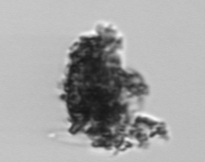
Label: Thalassiosira_TAG_external_detritus